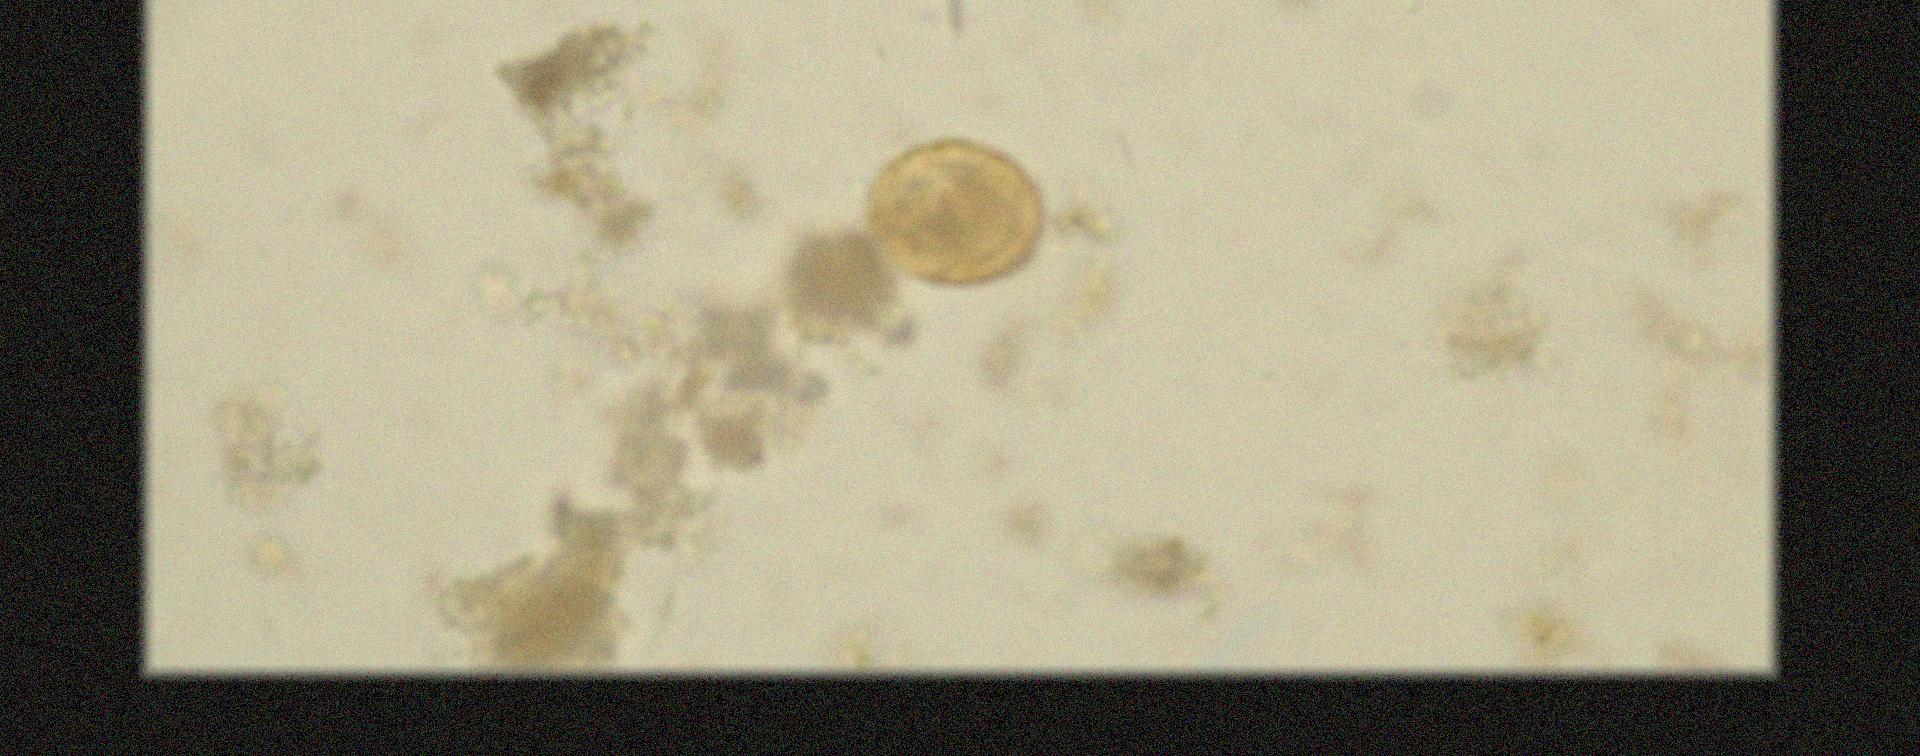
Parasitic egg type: Ascaris lumbricoides